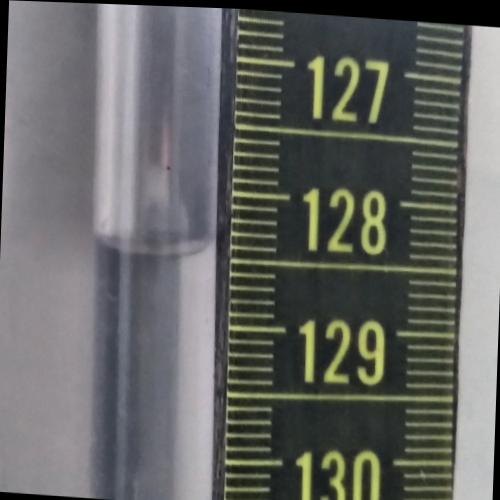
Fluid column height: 128.4 cm